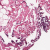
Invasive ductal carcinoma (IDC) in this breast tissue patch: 0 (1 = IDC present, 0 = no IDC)